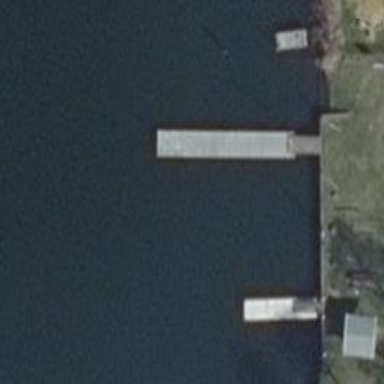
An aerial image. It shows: Man-made pier.